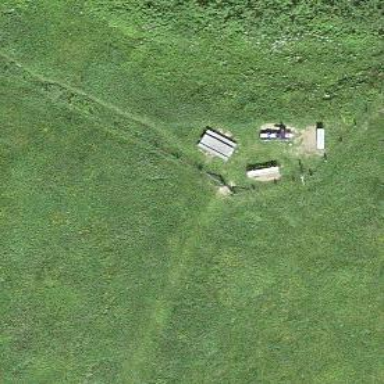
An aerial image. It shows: Picnic table located in leisure land area.